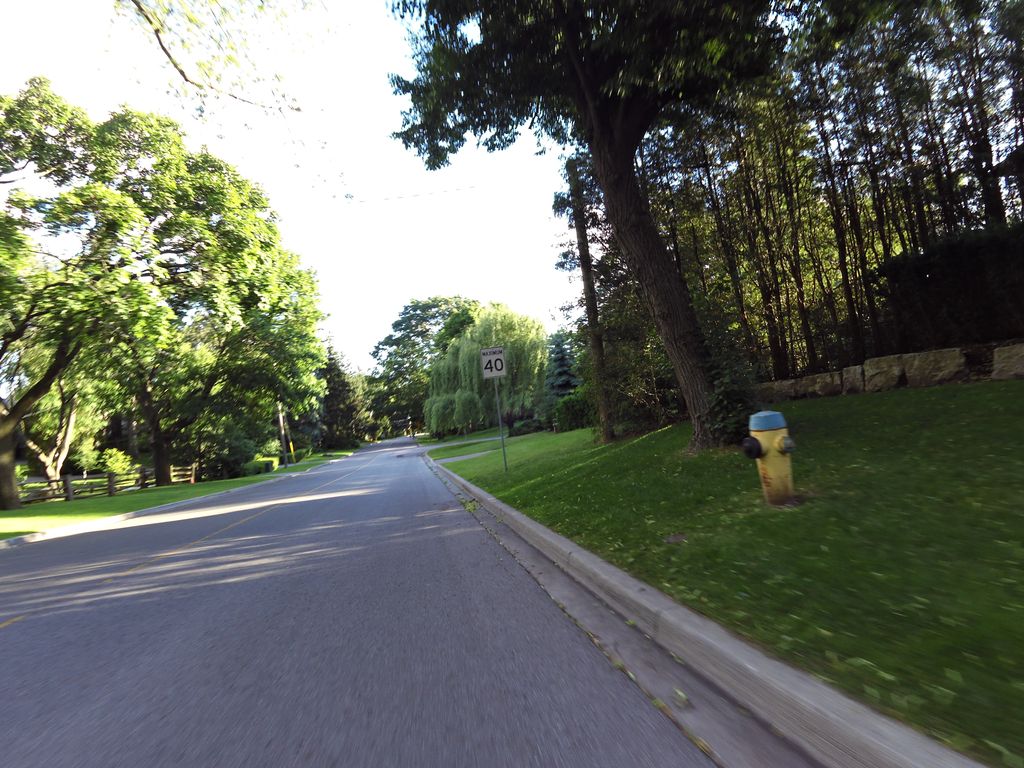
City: toronto